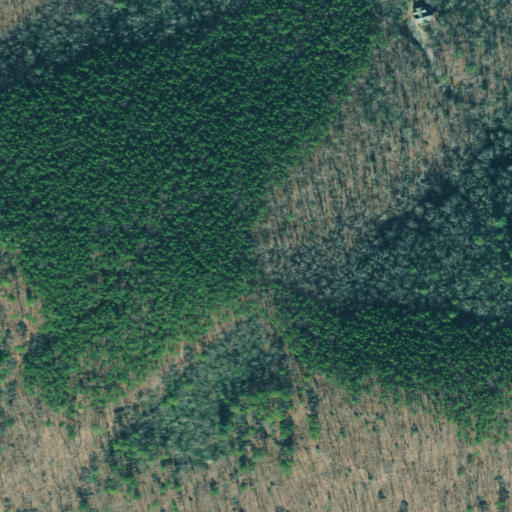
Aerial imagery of ridge(s) in Georgia named Demoore Ridge containing mixed forest, deciduous forest, evergreen forest, and open development